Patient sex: M
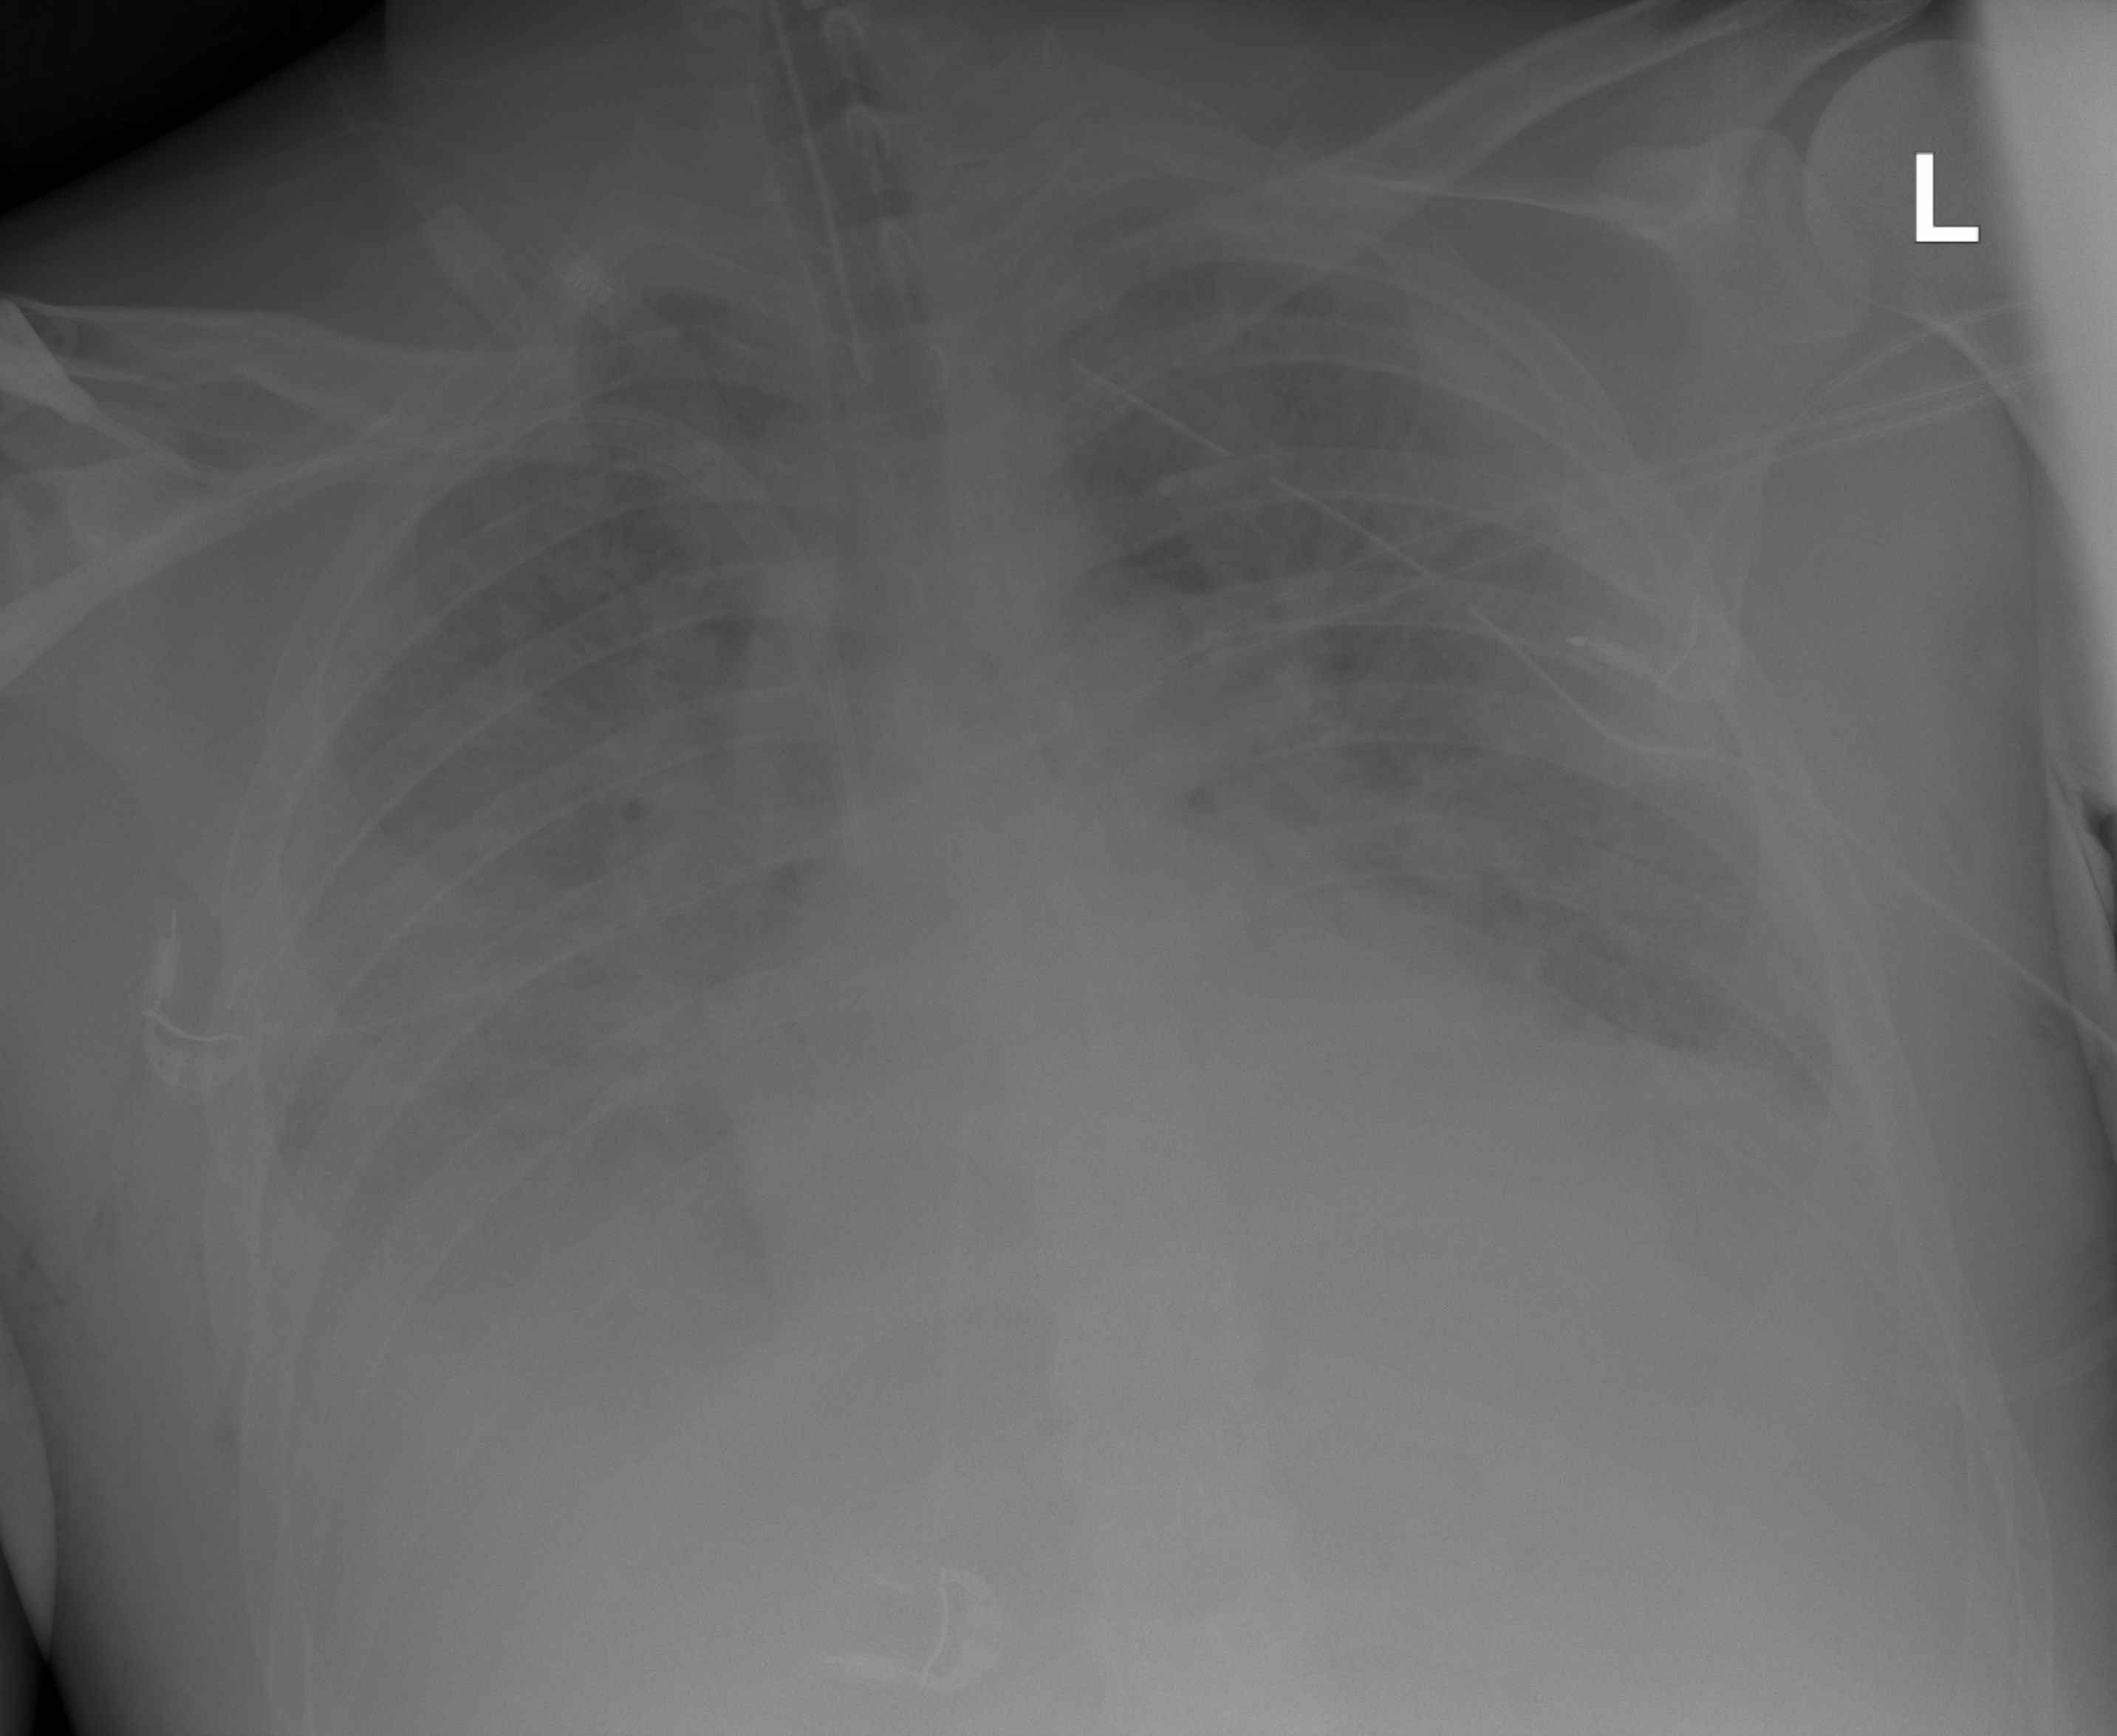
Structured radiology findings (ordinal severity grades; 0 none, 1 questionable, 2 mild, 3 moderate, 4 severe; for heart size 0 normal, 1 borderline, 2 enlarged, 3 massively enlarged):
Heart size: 1
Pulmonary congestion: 0
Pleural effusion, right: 0
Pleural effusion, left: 0
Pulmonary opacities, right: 3
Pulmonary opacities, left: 3
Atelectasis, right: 3
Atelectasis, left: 3